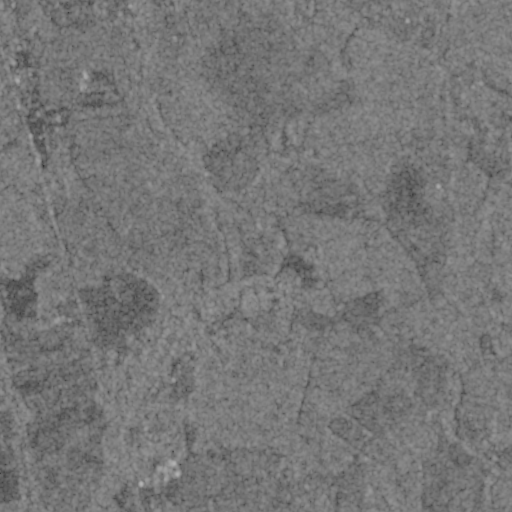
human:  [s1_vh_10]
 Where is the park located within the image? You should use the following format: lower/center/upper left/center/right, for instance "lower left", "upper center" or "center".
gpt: The park is located in the upper left of the image.
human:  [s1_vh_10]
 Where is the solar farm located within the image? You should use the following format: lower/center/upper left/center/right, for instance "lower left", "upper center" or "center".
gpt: The solar farm is located in the upper left of the image.
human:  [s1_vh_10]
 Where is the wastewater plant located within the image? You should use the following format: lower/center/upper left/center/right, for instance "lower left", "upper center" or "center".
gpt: The wastewater plant is located in the upper left of the image.
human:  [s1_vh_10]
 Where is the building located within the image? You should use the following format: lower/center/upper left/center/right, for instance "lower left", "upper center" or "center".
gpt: The building is located in the upper left of the image.
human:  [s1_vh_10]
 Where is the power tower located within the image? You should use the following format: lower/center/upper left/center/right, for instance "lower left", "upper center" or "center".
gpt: There is no power tower in the image.

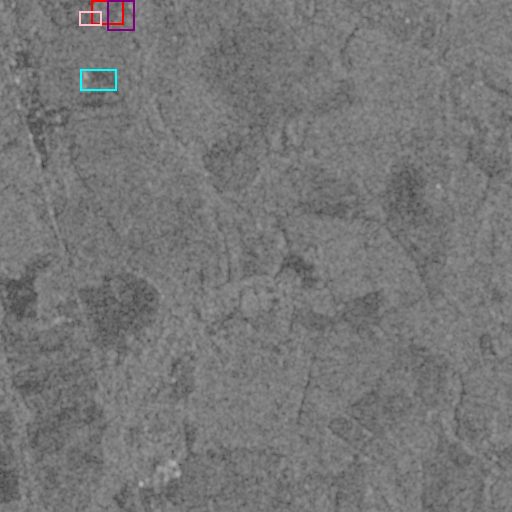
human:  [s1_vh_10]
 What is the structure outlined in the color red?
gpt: The structure outlined in red is a park.
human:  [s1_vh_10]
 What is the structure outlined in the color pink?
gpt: The structure outlined in pink is a solar farm.
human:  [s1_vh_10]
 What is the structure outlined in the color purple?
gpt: The structure outlined in purple is a wastewater plant.
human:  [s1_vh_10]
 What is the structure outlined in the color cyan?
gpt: The structure outlined in cyan is a building.
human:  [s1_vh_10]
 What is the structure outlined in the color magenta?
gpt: There is no magenta outline.